【题型】填空题　【知识点】解析几何　【难度】easy
已知实数$x$、$y$满足方程$x+2y-6=0$，当$0<x<4$时，则$\dfrac{y-1}{x+2}$的取值范围是$\underline{\quad\quad\quad}$．

\vspace{0.5em}
【解答】
\noindent
【答案】$(0,1)$

\vspace{0.5em}
\noindent
【分析】将$\dfrac{y-1}{x+2}$的范围转化为线段$AB$上的点与$C(-2,1)$构成的直线的斜率的范围，然后求斜率即可．

\vspace{0.5em}
\noindent
【详解】

\vspace{0.5em}
% 题目配图占位符

\vspace{0.5em}
\noindent
方程$x+2y-6=0$，令$x=0$，则$y=3$，令$x=4$，则$y=1$，

\noindent
设点$A(0,3)$，$B(4,1)$，

\noindent
所以$\dfrac{y-1}{x+2}$可以表示线段$AB$上的点与$C(-2,1)$构成的直线的斜率，

\noindent
$k_{AC}=\dfrac{3-1}{0+2}=1$，$k_{BC}=0$，

\noindent
所以$\dfrac{y-1}{x+2}$的取值范围为$(0,1)$．

\vspace{0.5em}
\noindent
故答案为：$(0,1)$．
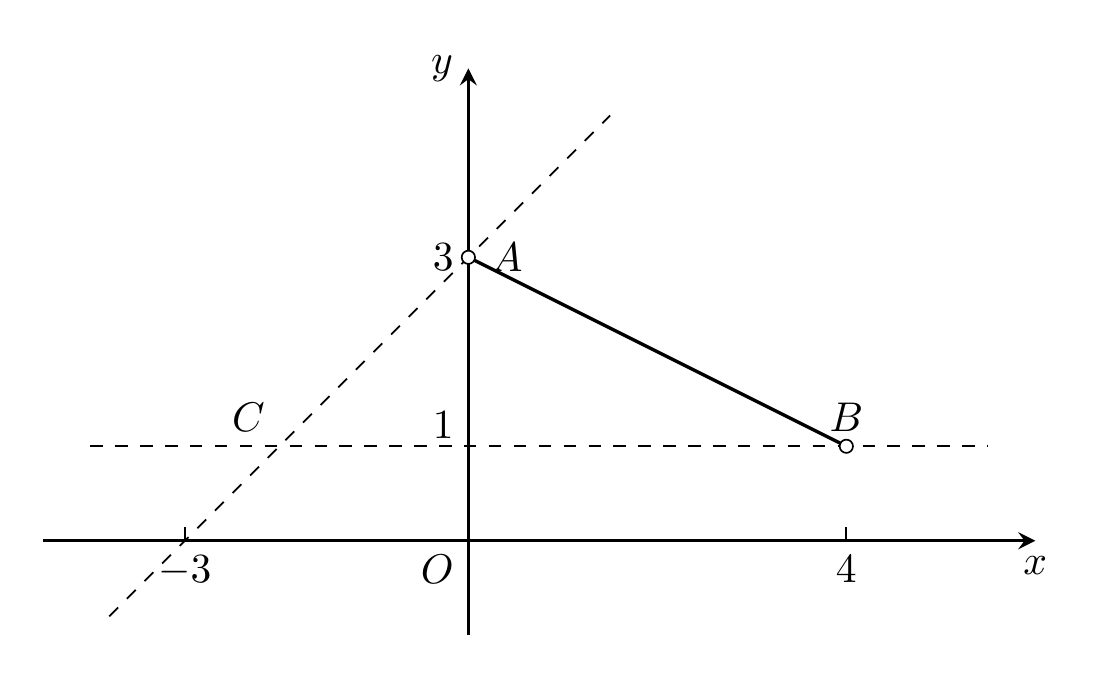